Question: If you notice in this font family -<URL>,
the 'T' almost overlaps with 1/4 of the 'U'.
When I have included this font family using @font-face, and I type, the cursor types the T but remains on it only.

This causes the problem that when I copy this text into a span with its width as 'auto', the span does not show the complete 'T' but till the point where the arrow is .
Any solution for this?
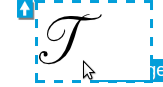
Answer: This is a feature of the font, and it is not uncommon in script fonts. For example, the advance width of the letter "T" is considerably smaller (1,146 units, to be exact) than the width of the glyph, i.e. the width of its bounding box (which is 1,786 units). This is intentional, part of the design that makes the result resemble handwritten text.
For inline elements containing text in this font, use some right padding to compensate for the effect. Although the effect of extending to the right of the bounding box is mostly a feature of glyphs for uppercase letters, which normally do not appear at end of word, it also occurs for lowercase letters such as "f". A value of '0.25em' would seem to be suitable, based on the following simple experiment:
'''
<span style="font-family: CAC Champagne; font-size: 32pt;
border: solid red 1px; padding-left: 0.25em;
padding-right: 0.25em;">f</span>
'''